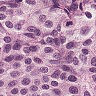
Metastatic tissue present: yes